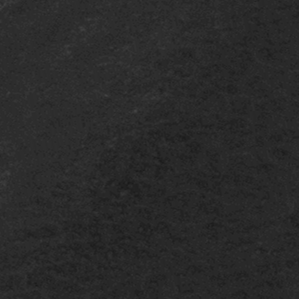
Label: frost